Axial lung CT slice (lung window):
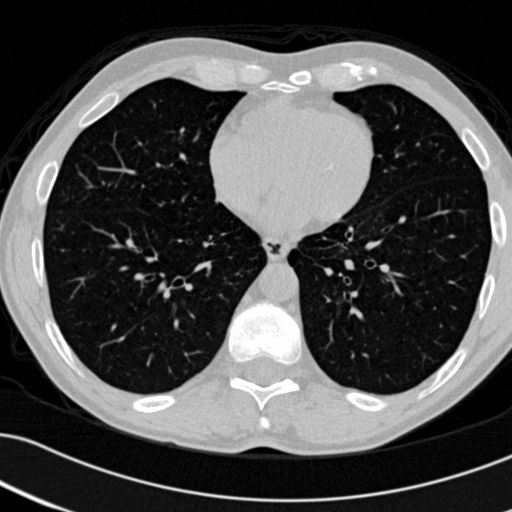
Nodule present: no